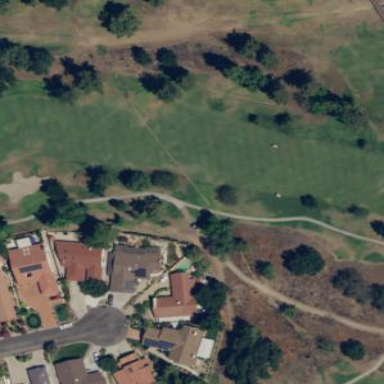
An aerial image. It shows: Golf fairway surrounded by grass.